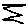
Label: zigzag